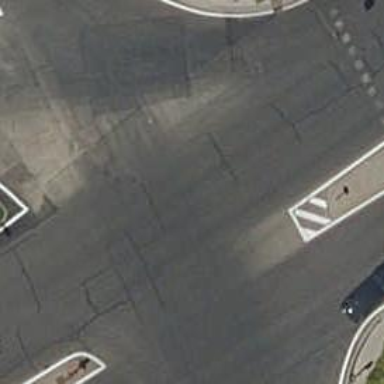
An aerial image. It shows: Secondary road with asphalt surface.